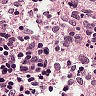
Metastatic tissue present: no